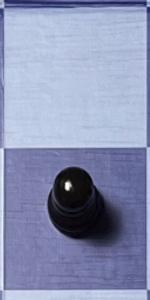
Label: Pawn_Black